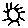
Label: sun